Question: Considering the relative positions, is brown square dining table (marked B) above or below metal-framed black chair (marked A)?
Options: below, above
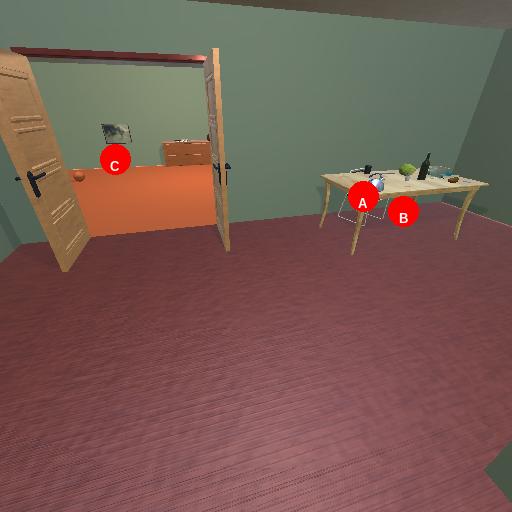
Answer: below